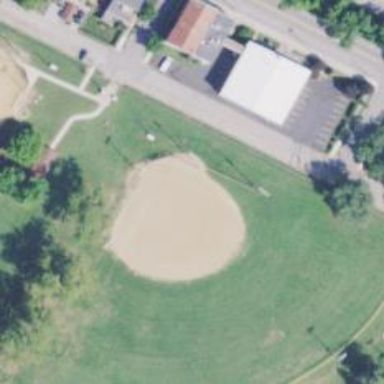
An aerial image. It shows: Baseball pitch for leisure land activities.